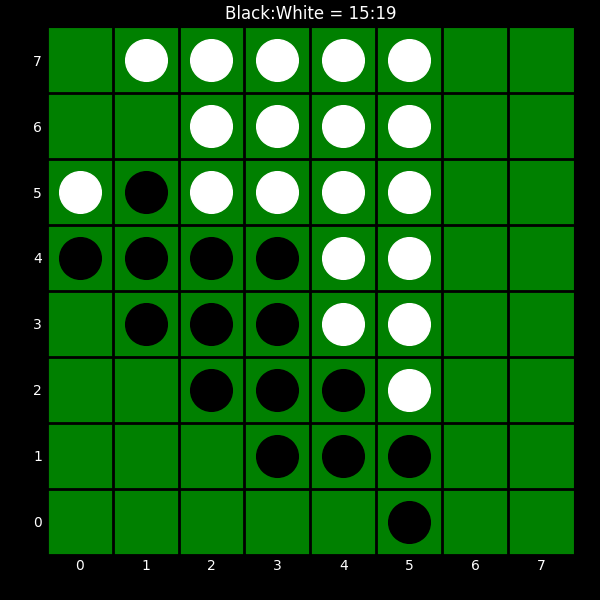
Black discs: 15
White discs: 19